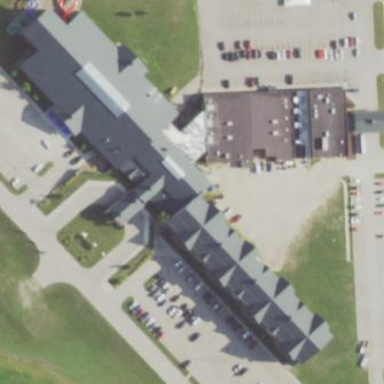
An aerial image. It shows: Casino building.